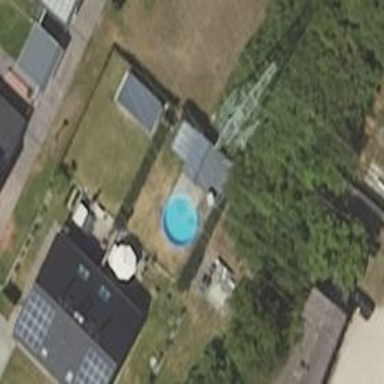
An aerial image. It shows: Swimming pool located in leisure land.